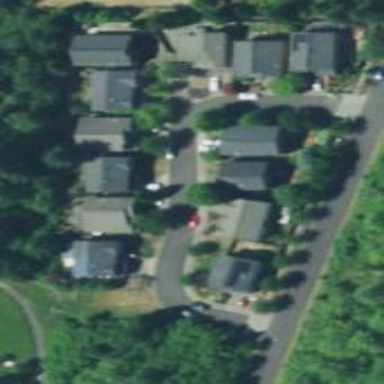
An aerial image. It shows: Residential road with sidewalk on the left side.